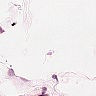
Metastatic tissue present: no